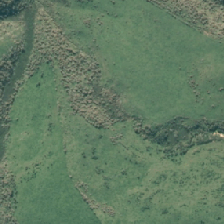
Land cover: manuka_kanuka